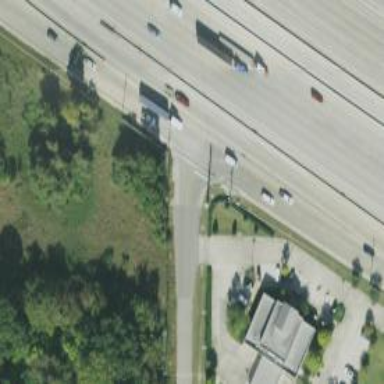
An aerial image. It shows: Secondary road with frontage road.